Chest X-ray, PA view. Patient: 47 years old, sex M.
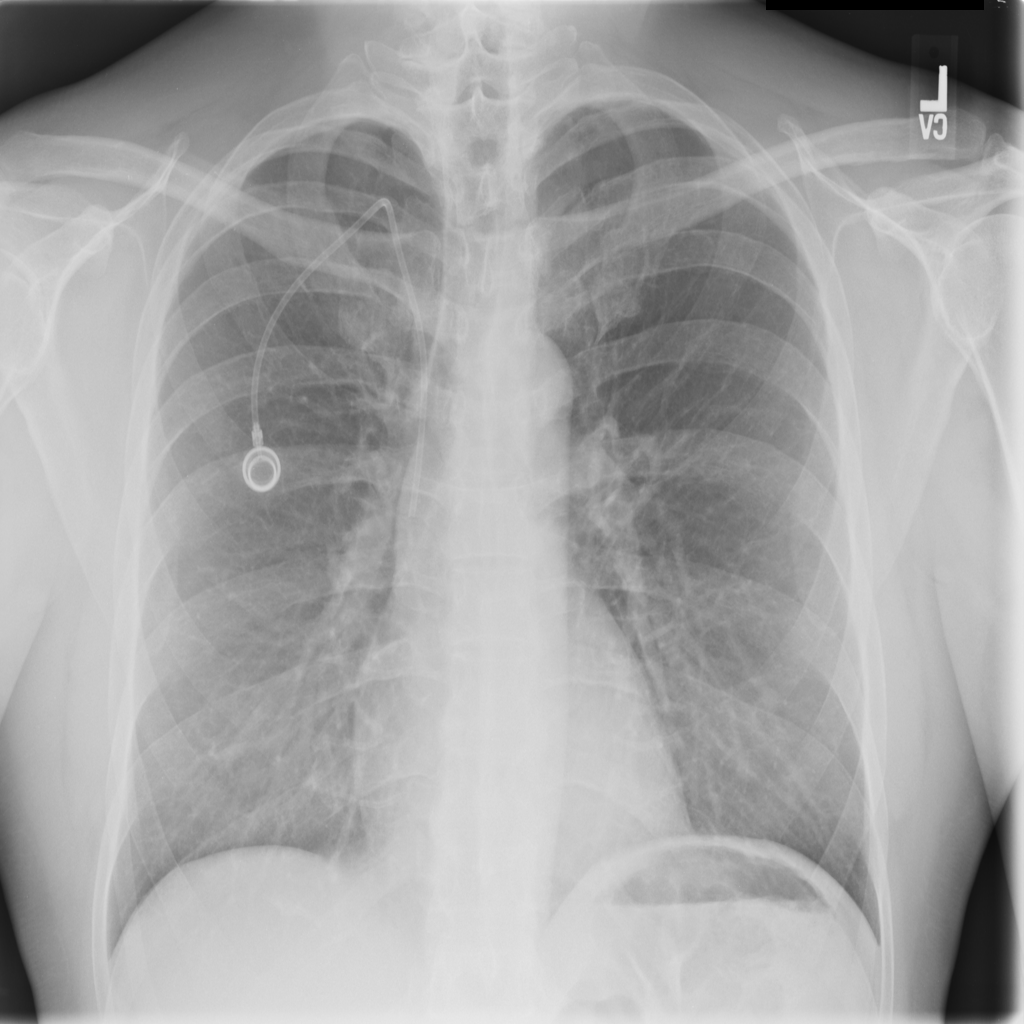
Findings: No Finding